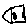
Label: house